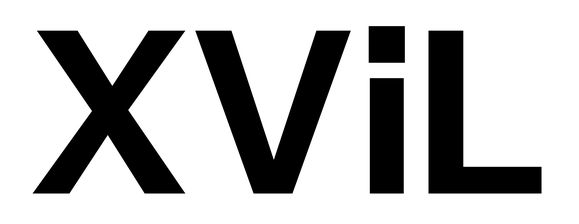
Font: InstrumentSans_Bold